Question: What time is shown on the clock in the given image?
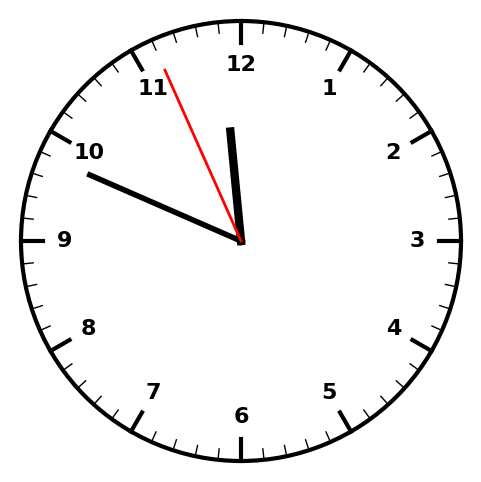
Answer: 11:48:56